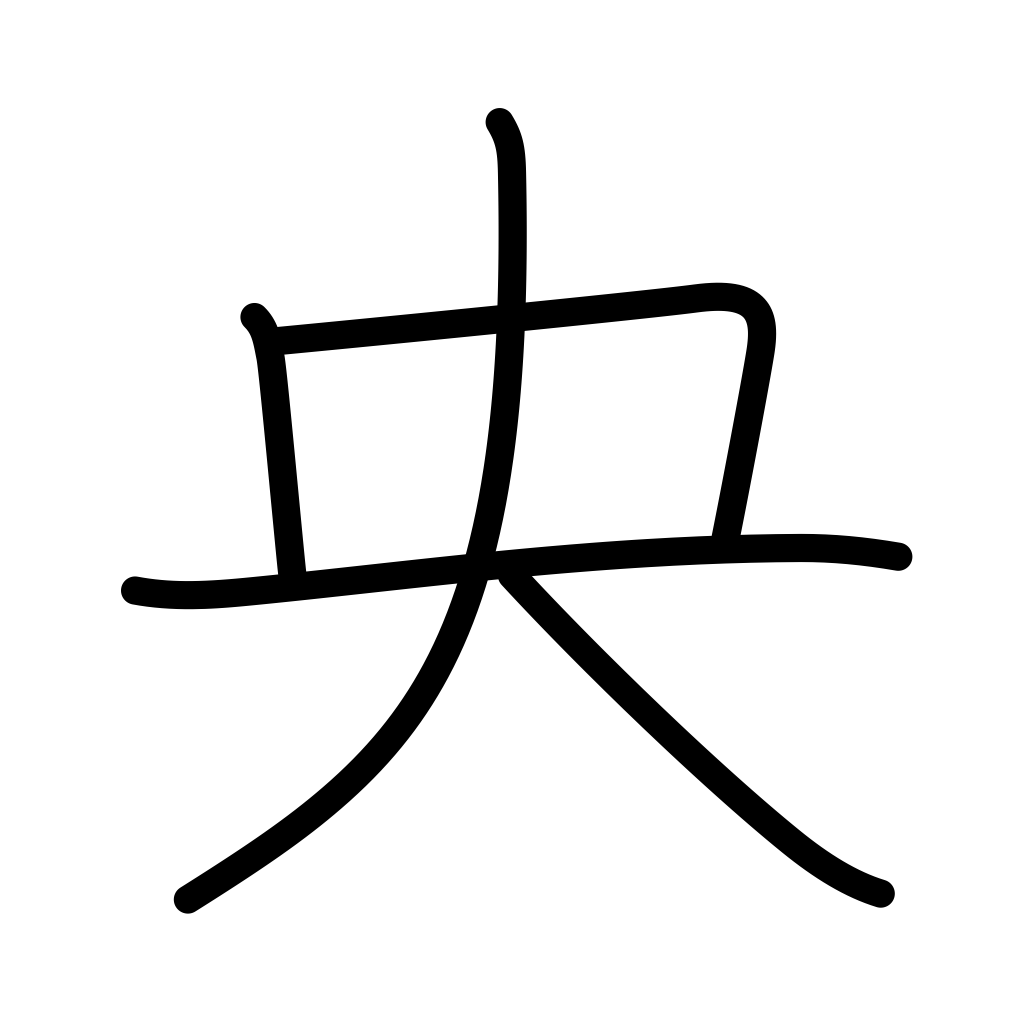
Meaning: center, middle